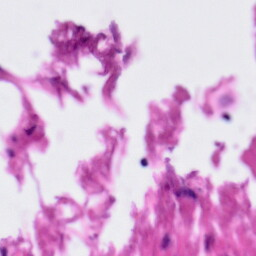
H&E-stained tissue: Tonsil